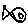
Label: fish